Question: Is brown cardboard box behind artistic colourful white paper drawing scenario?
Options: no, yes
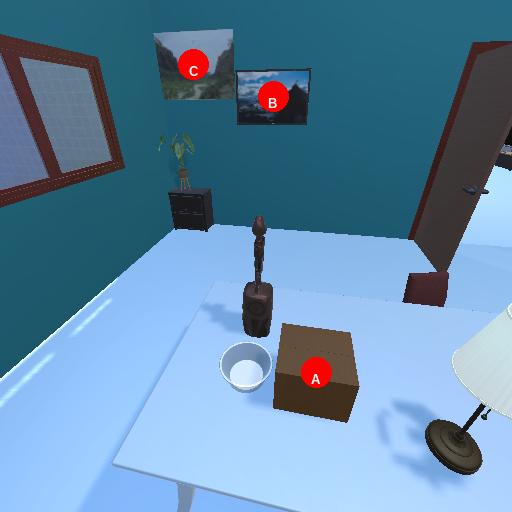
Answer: no